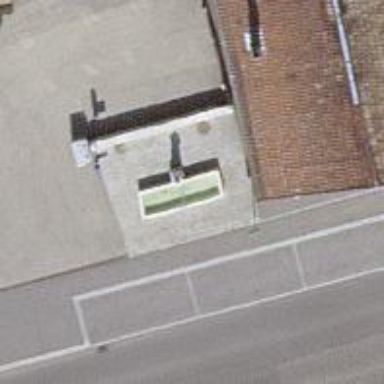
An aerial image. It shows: Beautiful fountain.